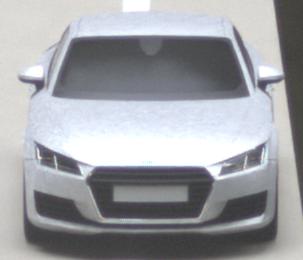
Make: Audi
Model: TT Coupé 1.8 TFSI
Detailed model: TT (8S) Coupé
Model produced from: 2015/08
Model produced until: 2018/06
Doors: 3
Color: white
Road condition: dry road
Daytime: midday
Contrast: medium contrast